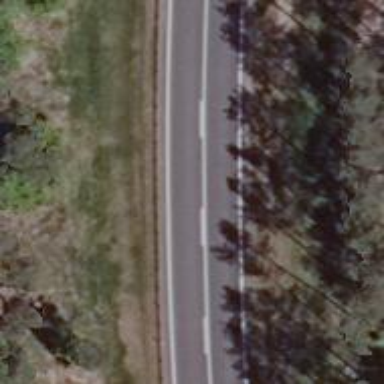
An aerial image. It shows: Primary road with asphalt surface.